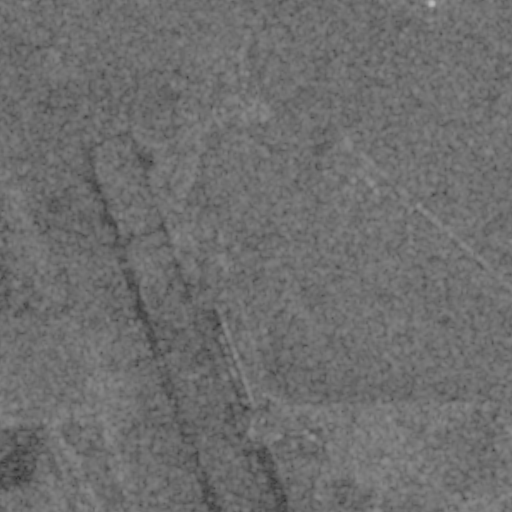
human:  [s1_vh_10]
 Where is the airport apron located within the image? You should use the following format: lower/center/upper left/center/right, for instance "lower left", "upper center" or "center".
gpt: The airport apron is located in the lower center of the image.
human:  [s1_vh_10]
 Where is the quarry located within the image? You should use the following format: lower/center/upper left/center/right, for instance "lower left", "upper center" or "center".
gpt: The quarry is located in the upper left of the image.
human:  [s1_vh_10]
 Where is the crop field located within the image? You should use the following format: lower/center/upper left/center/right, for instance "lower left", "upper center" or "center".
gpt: There is no crop field in the image.

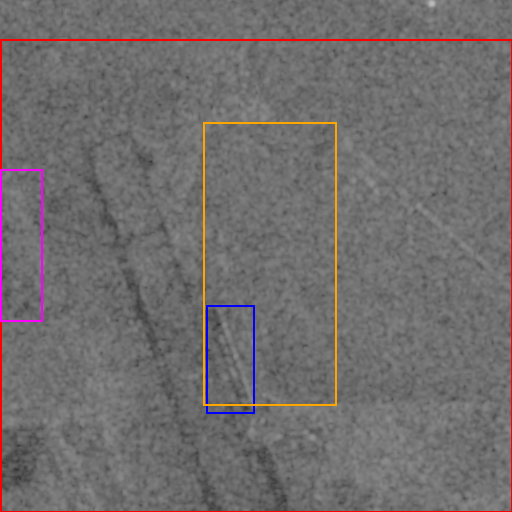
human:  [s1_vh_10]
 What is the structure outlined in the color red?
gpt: The structure outlined in red is an airport.
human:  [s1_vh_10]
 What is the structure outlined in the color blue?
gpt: The structure outlined in blue is an airport apron.
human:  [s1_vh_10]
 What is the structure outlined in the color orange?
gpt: The structure outlined in orange is a crop field.
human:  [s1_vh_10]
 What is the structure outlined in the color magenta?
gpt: The structure outlined in magenta is a quarry.
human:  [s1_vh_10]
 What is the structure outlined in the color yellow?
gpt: There is no yellow outline.